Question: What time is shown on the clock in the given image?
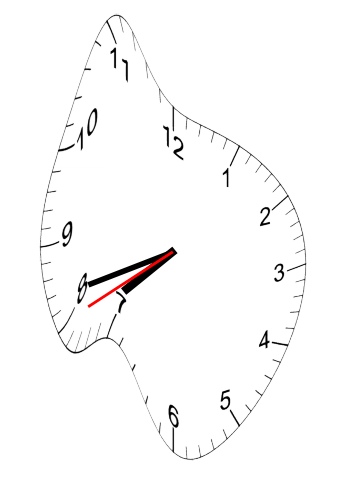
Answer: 07:41:40